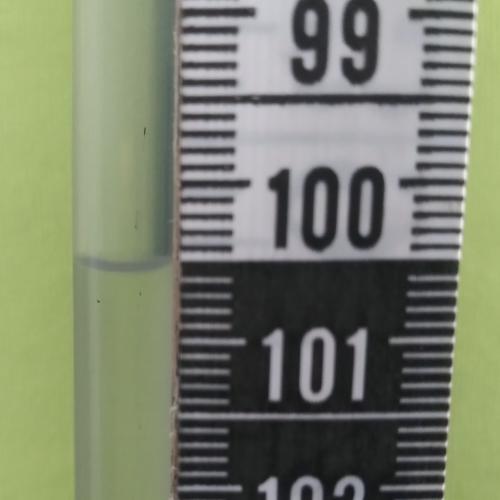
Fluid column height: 100.5 cm